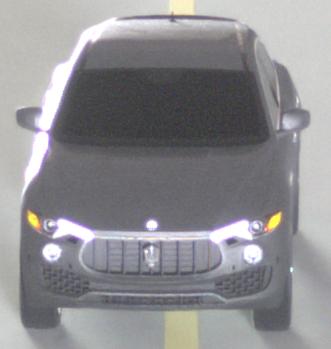
Make: Maserati
Model: Levante GT Hybrid
Detailed model: Levante
Model produced from: 2021/07
Model produced until: 2022/10
Doors: 4
Color: gray
Road condition: dry road
Daytime: midday
Contrast: medium contrast